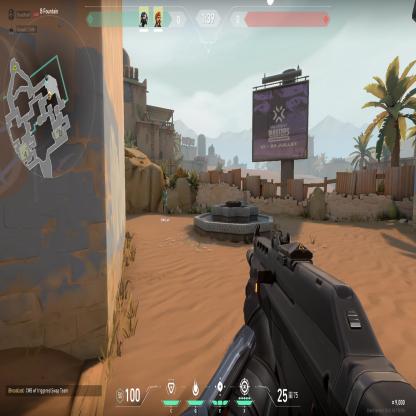
Label: teammate